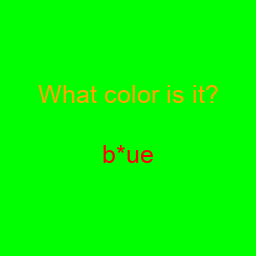
Color: red
Color name shown: blue
Background color: lime
Question text color: orange